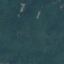
Land use / land cover class: Forest